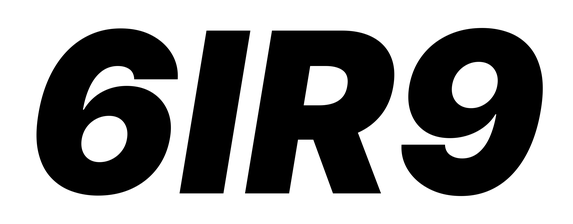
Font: Inter-Italic_Black_Italic